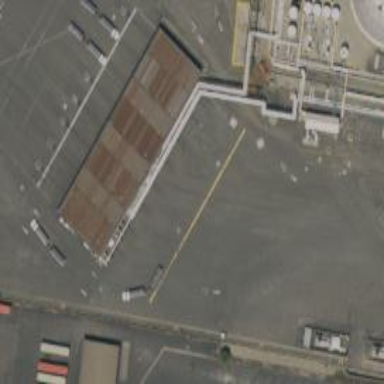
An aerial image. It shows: Industrial building with works on site.